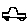
Label: car